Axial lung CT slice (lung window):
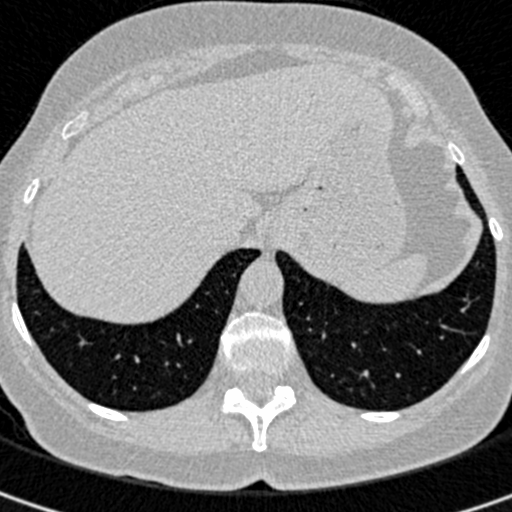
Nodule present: no